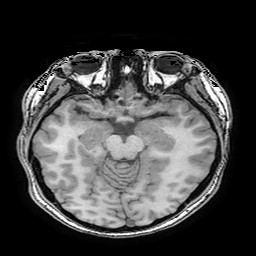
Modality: T1w
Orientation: coronal
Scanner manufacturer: ge
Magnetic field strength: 3 T
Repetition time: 0.009184 s
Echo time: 0.00368 s